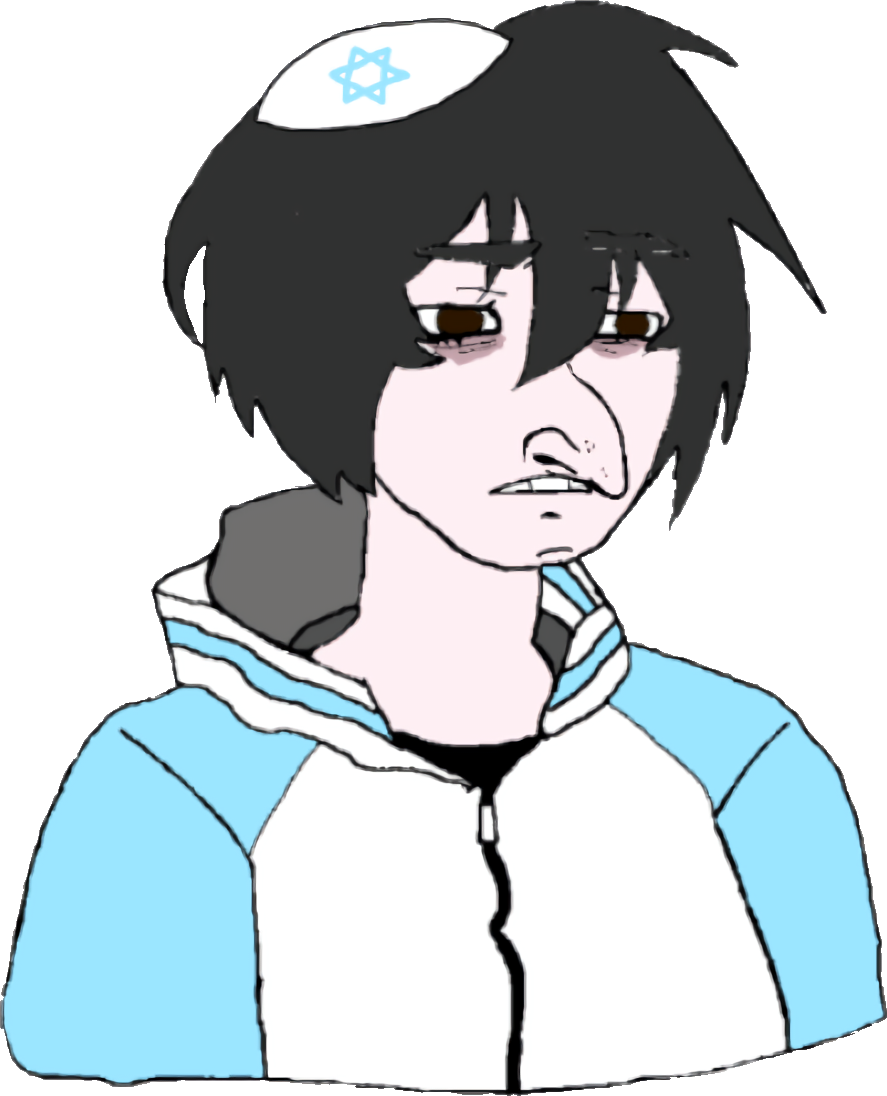
Label: 5_Twinkjak